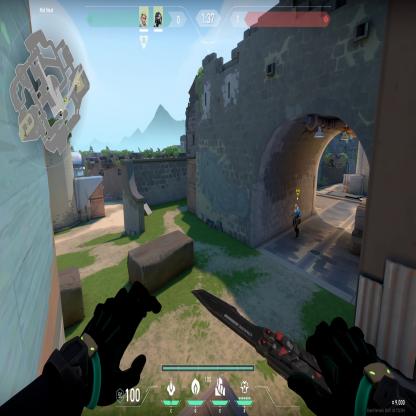
Label: teammate